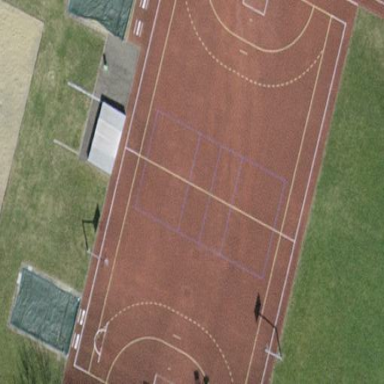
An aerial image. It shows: Concrete multi-sport pitch within leisure land area.